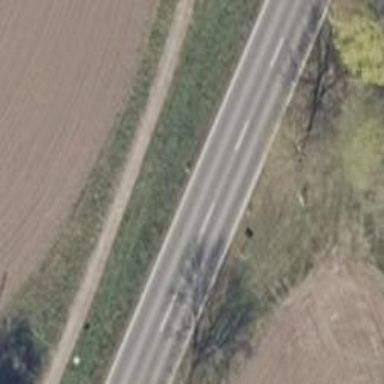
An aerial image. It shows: Primary road with asphalt surface.